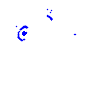
Particle: pion